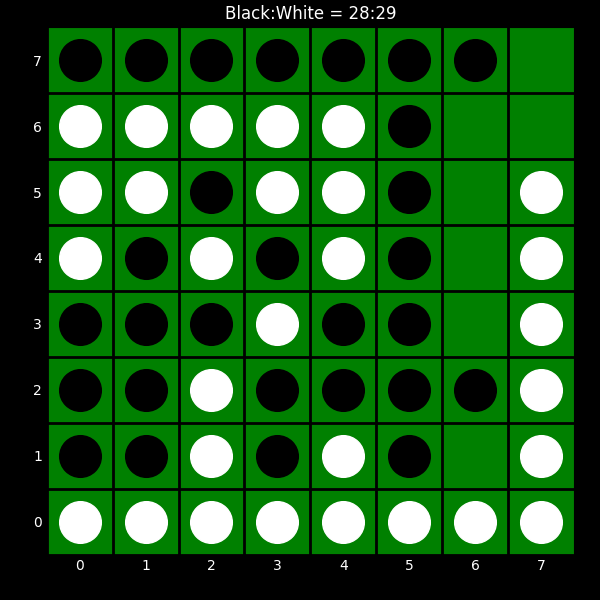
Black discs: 28
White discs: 29